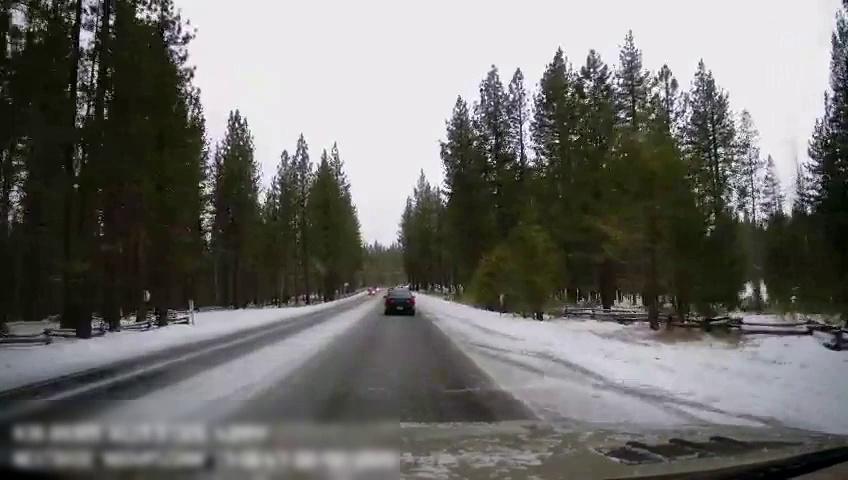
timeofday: Day
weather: Snowy
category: Drivable Space
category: Vehicles | Car
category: Vehicles | Car
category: Lanes | Current Lane